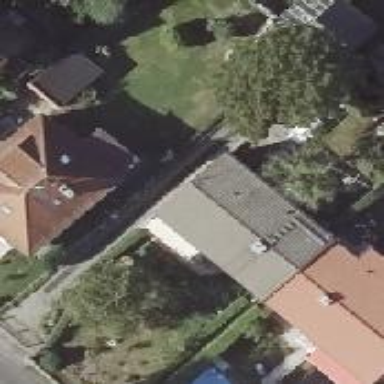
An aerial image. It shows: Semidetached house.